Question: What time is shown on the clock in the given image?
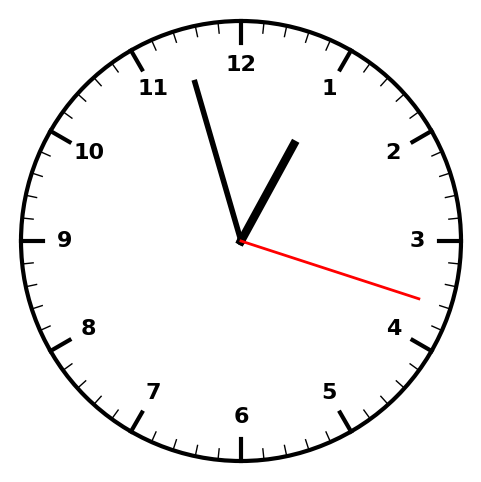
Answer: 12:57:18